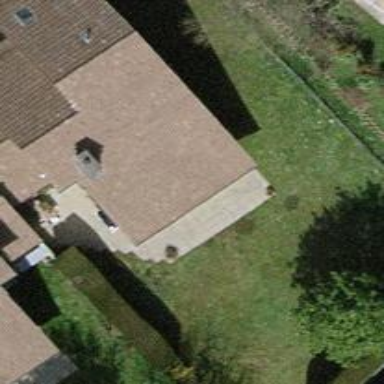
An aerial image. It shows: Garden enclosed by fence.